Field crop: tomato
Growth stage: 1
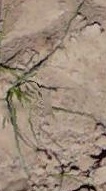
Species: cyperus